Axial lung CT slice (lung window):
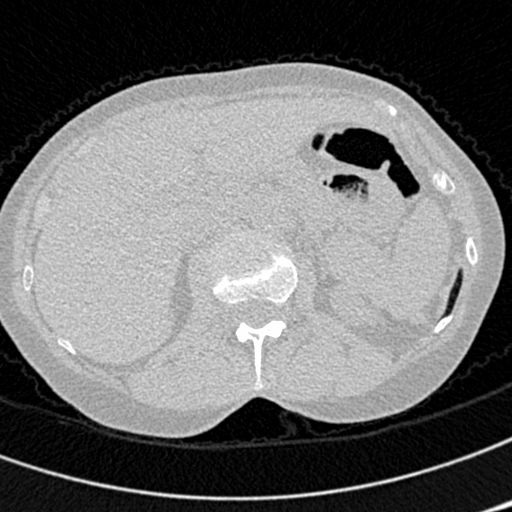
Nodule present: no